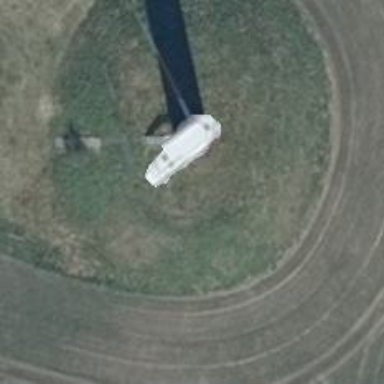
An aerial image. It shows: Wind generator with horizontal axis. The wind turbine is from Vestas.